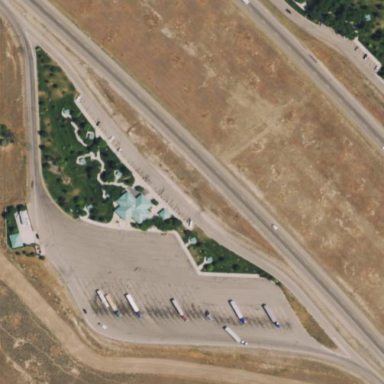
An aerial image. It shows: Rest area along the road.